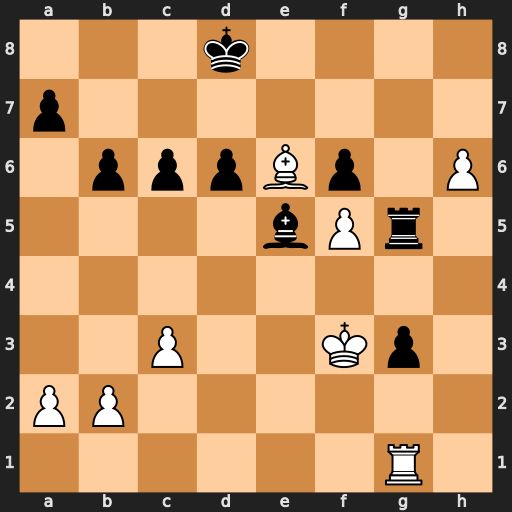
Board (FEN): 3k4/p7/1pppBp1P/4bPr1/8/2P2Kp1/PP6/6R1
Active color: w
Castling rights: -
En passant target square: -
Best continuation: Kg2 Rh5 Rh1 Rxh6 Rxh6